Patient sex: M
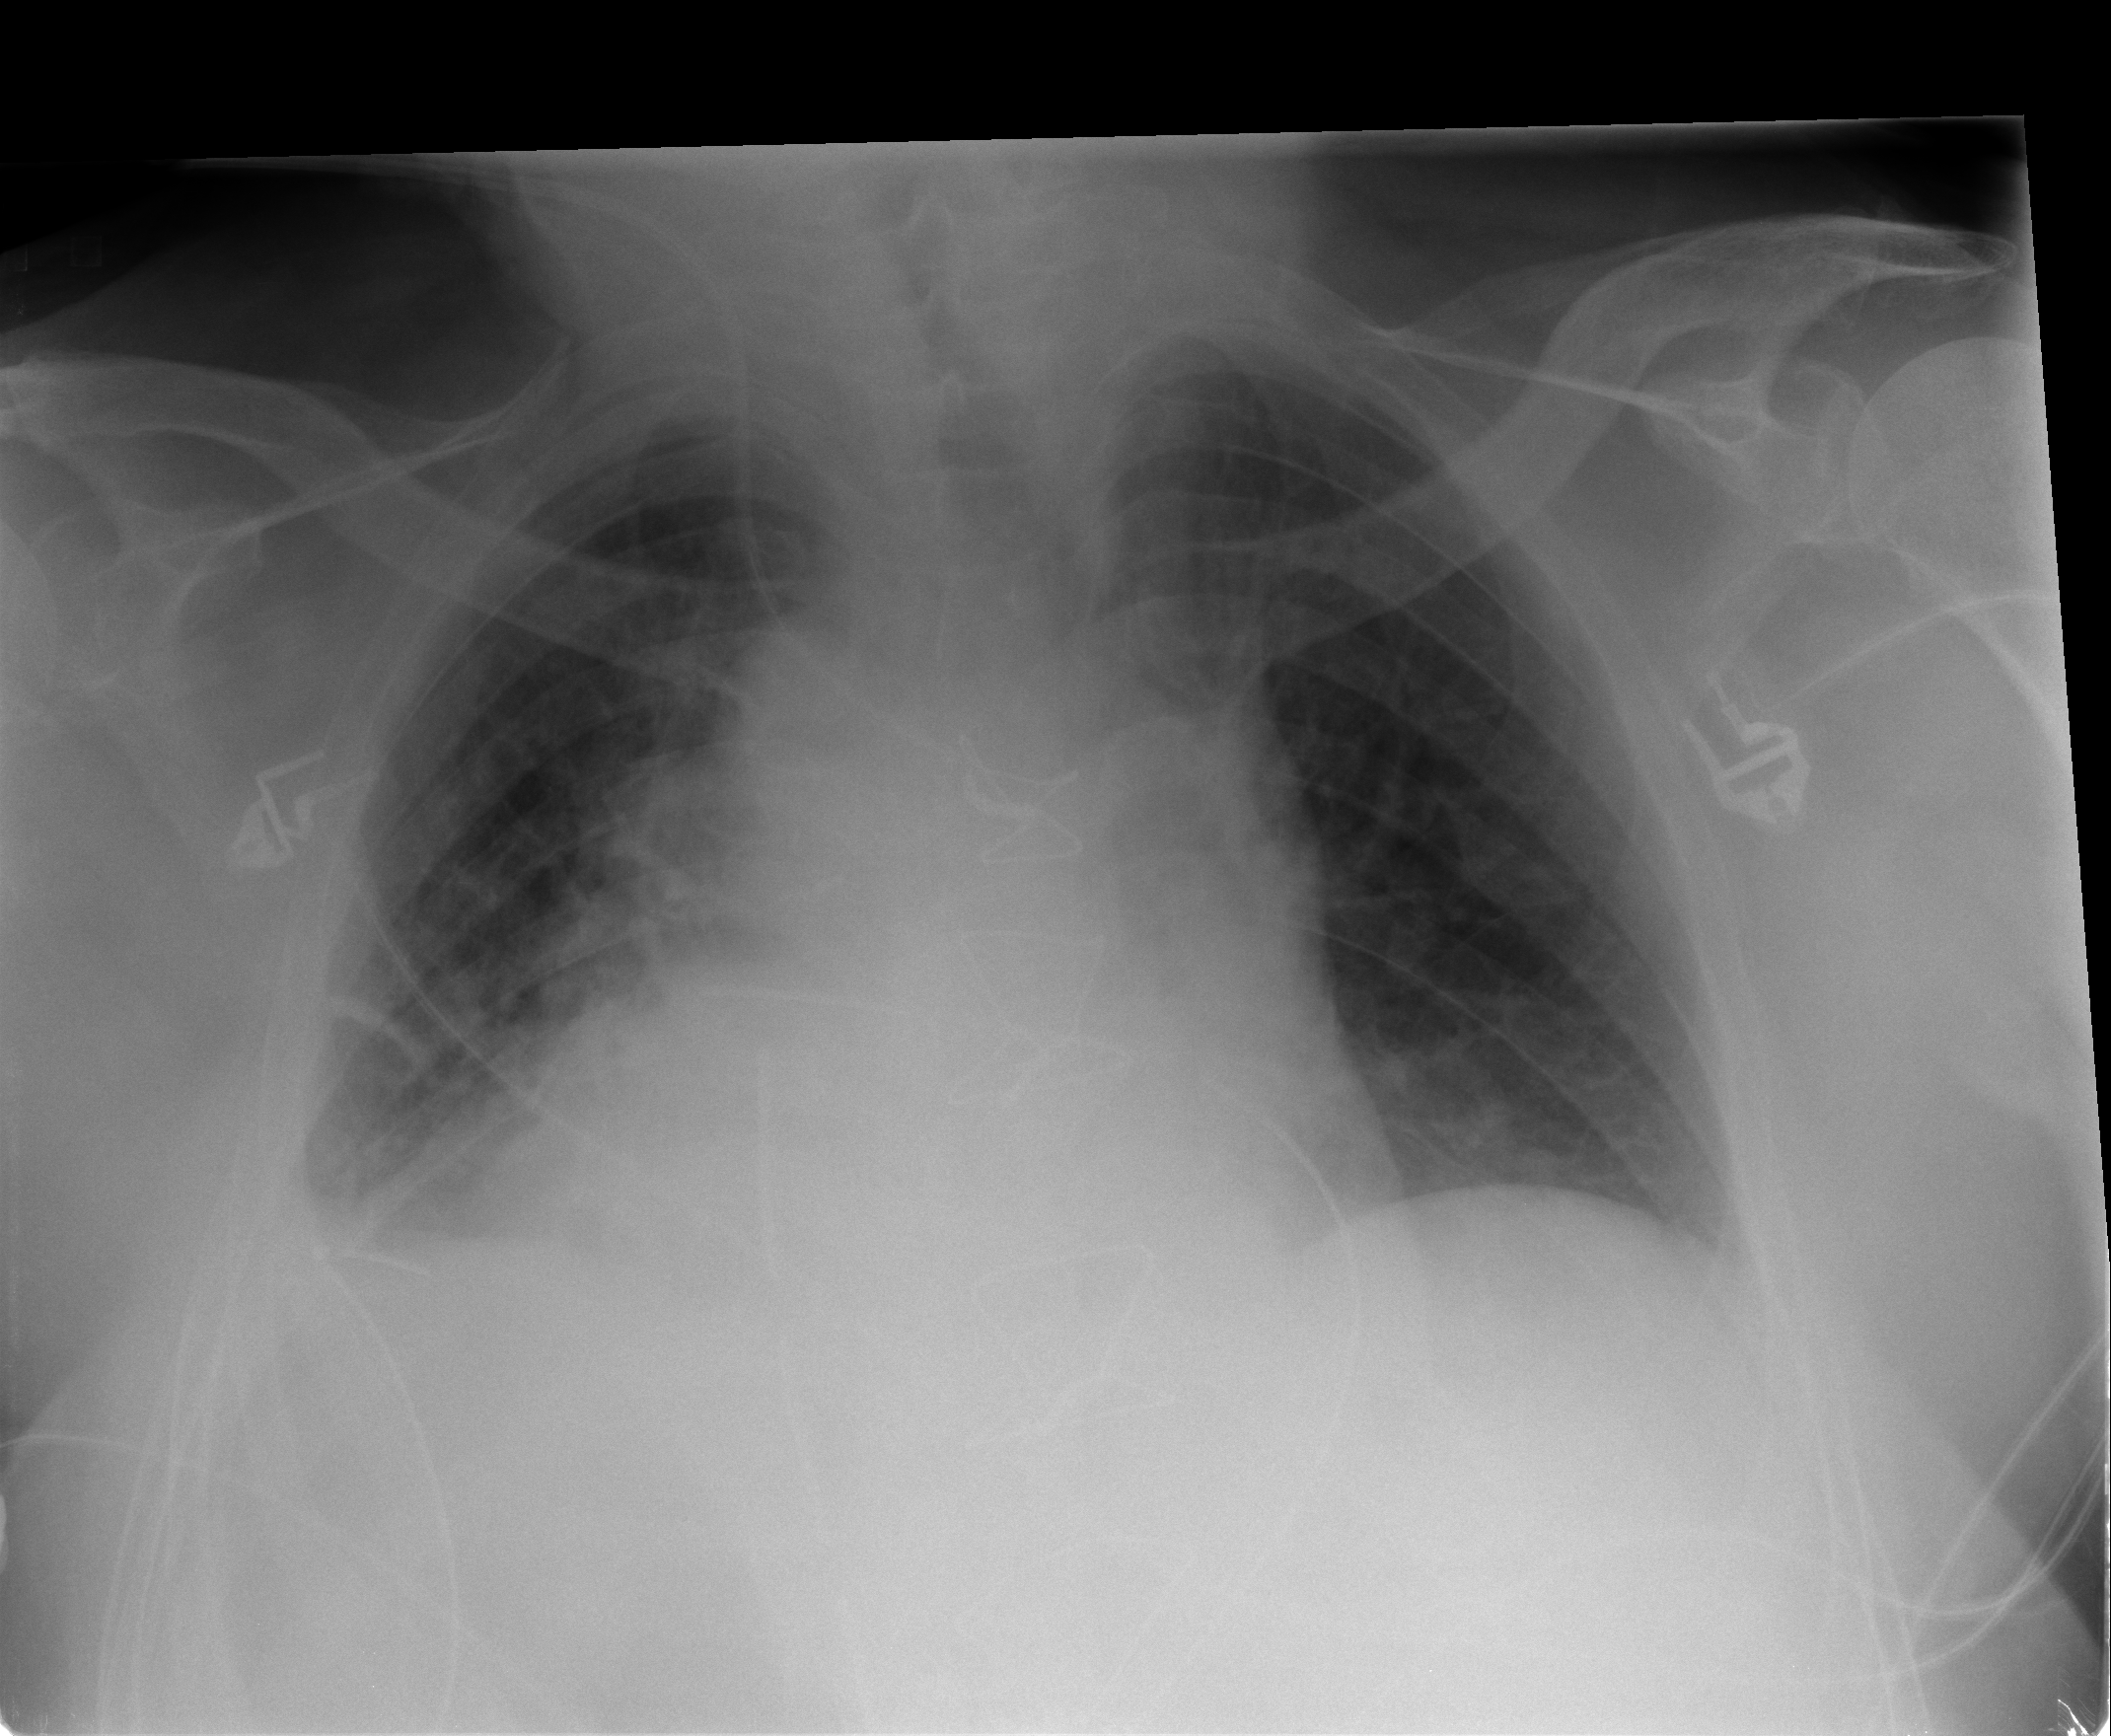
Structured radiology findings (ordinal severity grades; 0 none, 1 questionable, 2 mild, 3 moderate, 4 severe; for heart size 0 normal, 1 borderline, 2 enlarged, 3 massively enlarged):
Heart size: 0
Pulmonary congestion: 0
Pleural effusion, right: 2
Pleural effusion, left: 0
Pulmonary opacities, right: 1
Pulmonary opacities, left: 0
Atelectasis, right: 2
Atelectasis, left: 2